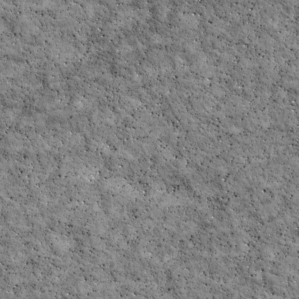
Label: non_frost